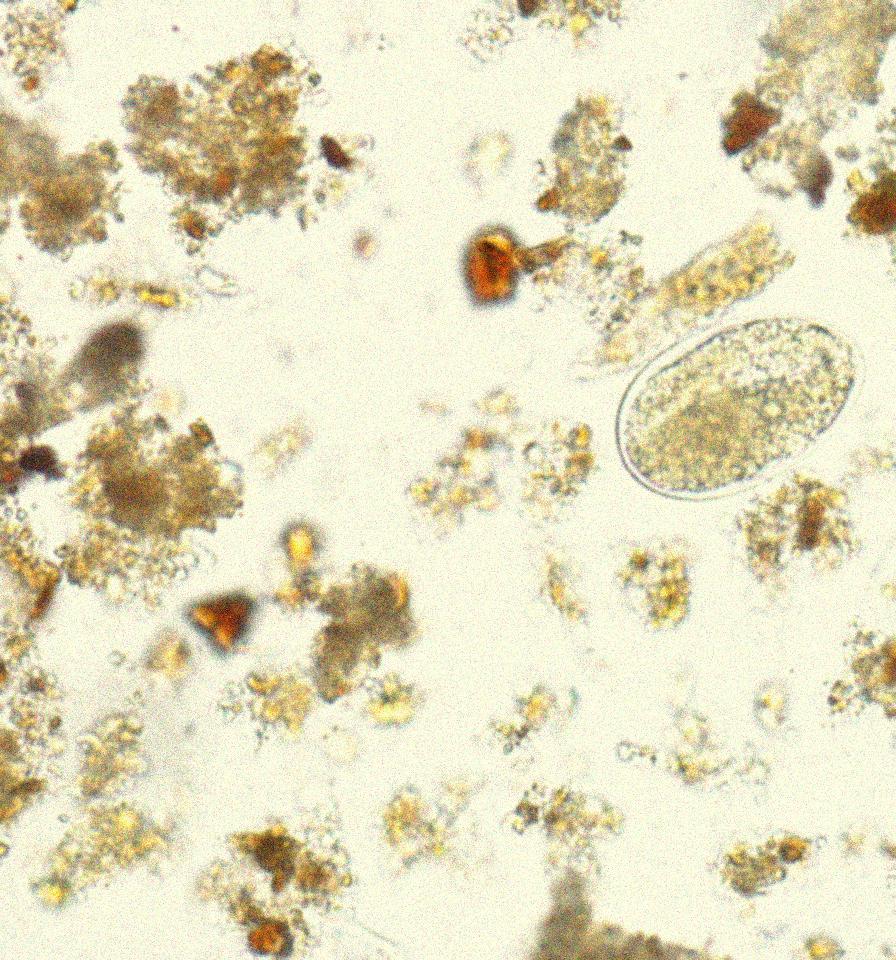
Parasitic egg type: Hookworm egg